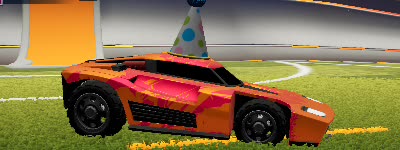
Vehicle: breakout